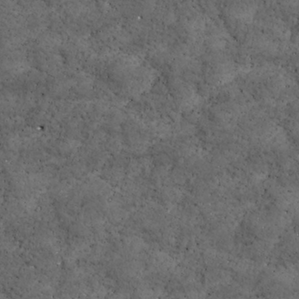
Label: non_frost